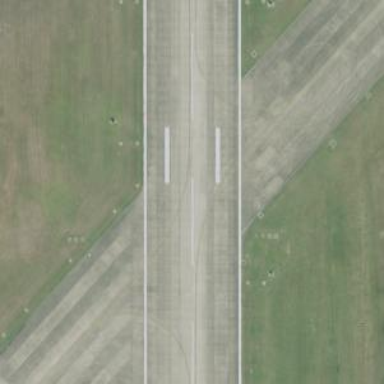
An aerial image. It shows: Image of taxiway at airport.